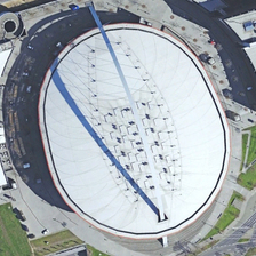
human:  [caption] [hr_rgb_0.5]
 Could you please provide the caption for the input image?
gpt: Several buildings are surrounded by almost circular buildings.

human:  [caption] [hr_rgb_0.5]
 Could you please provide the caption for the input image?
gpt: Ground layout in white buildings.

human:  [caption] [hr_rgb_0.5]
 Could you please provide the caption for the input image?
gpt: Several buildings surround an almost circular building.

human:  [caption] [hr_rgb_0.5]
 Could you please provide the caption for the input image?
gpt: building next to a lot of green trees .

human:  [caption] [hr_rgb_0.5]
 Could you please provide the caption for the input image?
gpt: The ground distribution of white buildings.